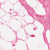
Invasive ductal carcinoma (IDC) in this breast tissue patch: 0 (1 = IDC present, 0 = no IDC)